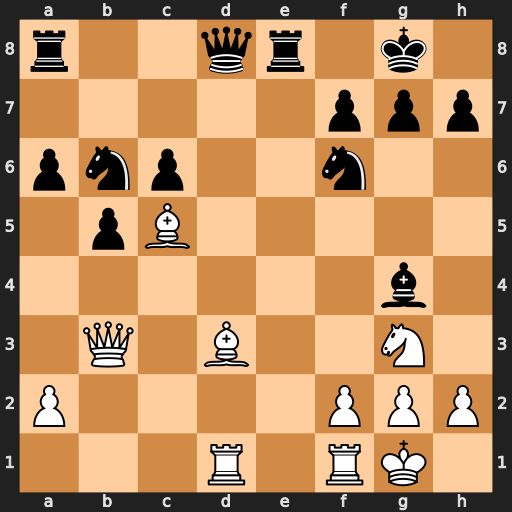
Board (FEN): r2qr1k1/5ppp/pnp2n2/1pB5/6b1/1Q1B2N1/P4PPP/3R1RK1
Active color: w
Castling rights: -
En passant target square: -
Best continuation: Bxh7+ Nxh7 Rxd8